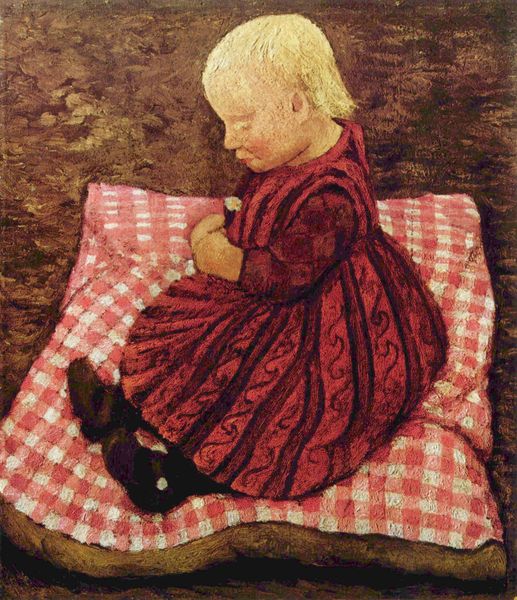
Titel: Bauernkind auf rotgewürfeltem Kissen
Künstler: Paula Modersohn-Becker
Standort: Bremen
Institution: Sammlung Ludwig Roselius
Schlagwörter: dunkel, gemälde, hand, schlaf, weiß, gelb, impressionismus, mädchen, sitzen, blume, braun, bunt, frankreich, frisur, hell, kariert, kleid, mund, nase, ohr, profil, schwarz, blick, rot, tuch, wiese, flächig, karo, karriert, malerei, muster, ornament, blond, augen, falten, stein, steine, trauer, bildnis, hände, portrait, porträt, öl, erde, feld, boden, haare, realismus, sitzend, decke, kind, tochter, kinn, knopf, rosa, traurig, stillleben, ruhig, wangen, ruhe, sofa, schlafen, sitz, schuhe, acker, heu, fläche, farbe, klein, linien, naiv, kissen, gestreift, streifen, bett, sandalen, couch, junge, kurze haare, lider, spiel, courbet, hintegrund, pinselduktus, puppe, karomuster, kleidchen, kleinkind, runge, tonig, worpswede, schüchtern, gänseblümchen, kinderbildnis, rottöne, rote wangen, kinderportrait, rotes kleid, margerite, modersohn, gram, schühchen, modersohn becker, becker, paula, moderson-becker, m,alerei, paula modersohn-becker, usw, worpsweder malschule, kaoro, gewürfelt